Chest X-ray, PA view. Patient: 30 years old, sex F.
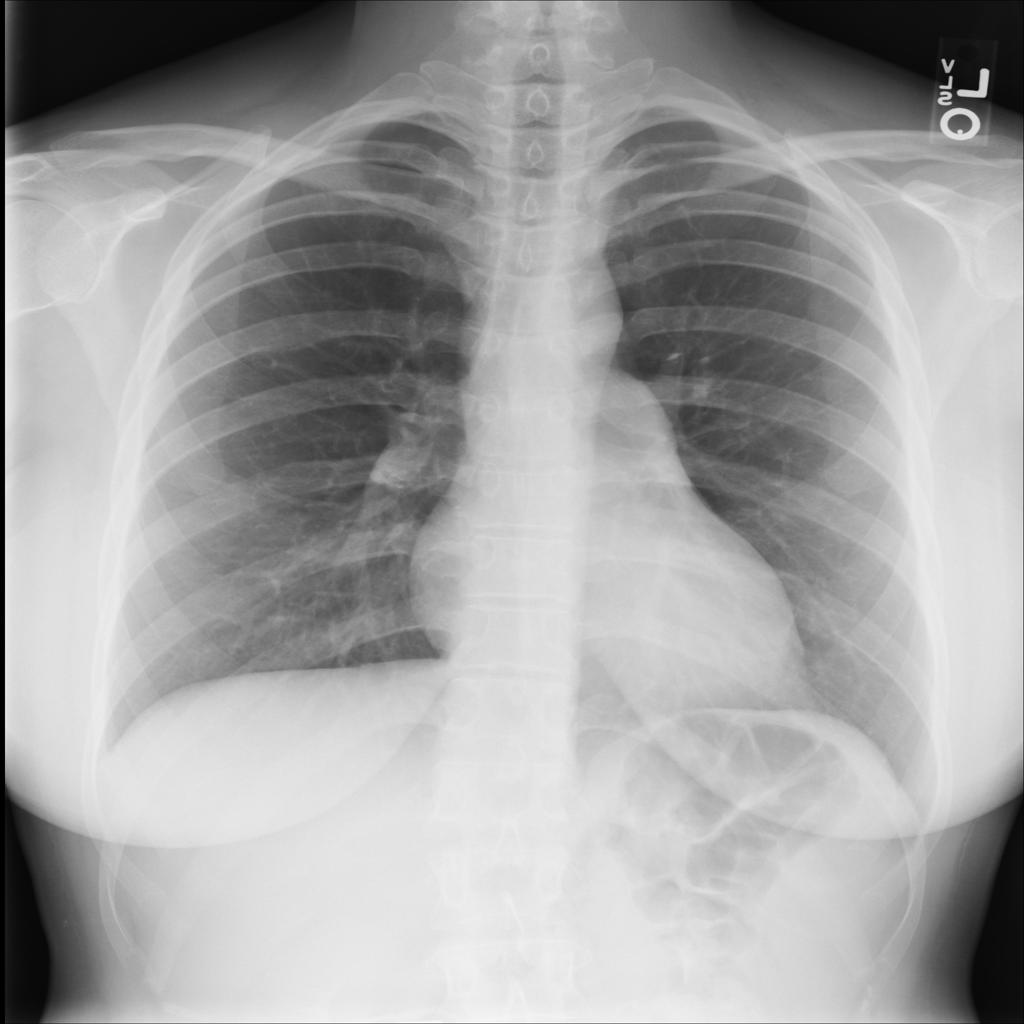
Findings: No Finding